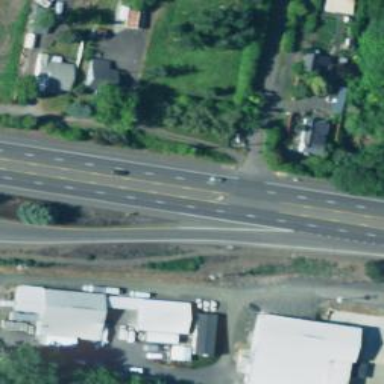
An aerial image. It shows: Trunk link highway with asphalt surface.